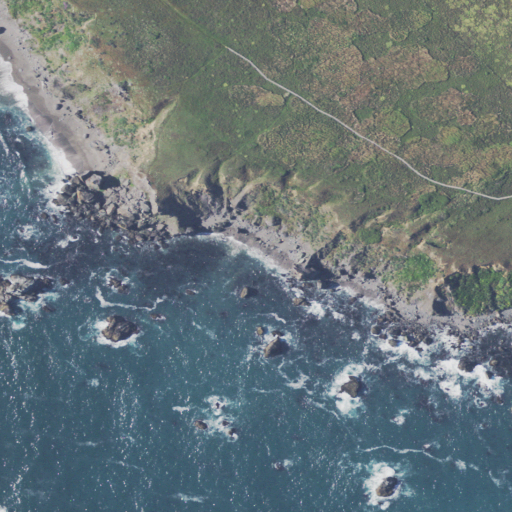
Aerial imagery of beach in California named Shell Beach containing open water, shrub, herbaceous wetlands, and barren land